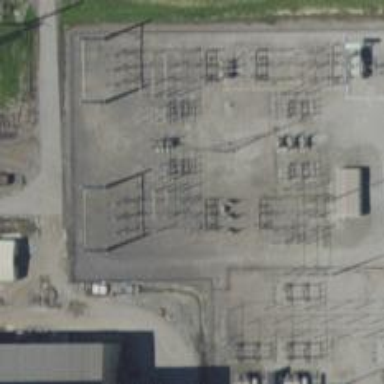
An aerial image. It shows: Switch for power supply.